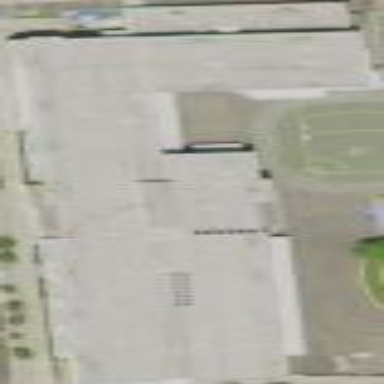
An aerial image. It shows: School building.